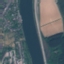
Land use / land cover: River